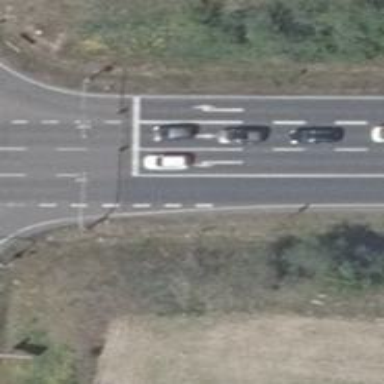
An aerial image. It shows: Road with traffic signals.